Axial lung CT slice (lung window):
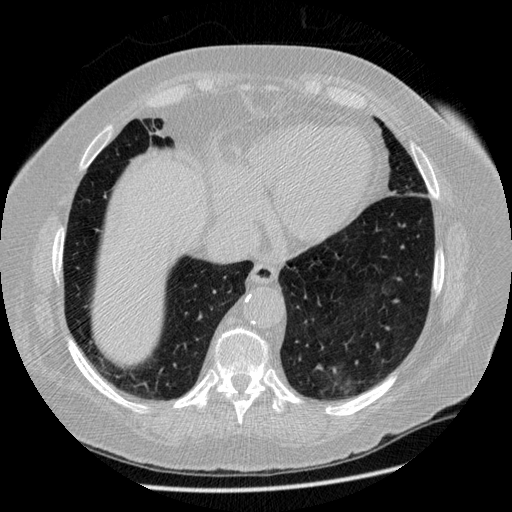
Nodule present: no